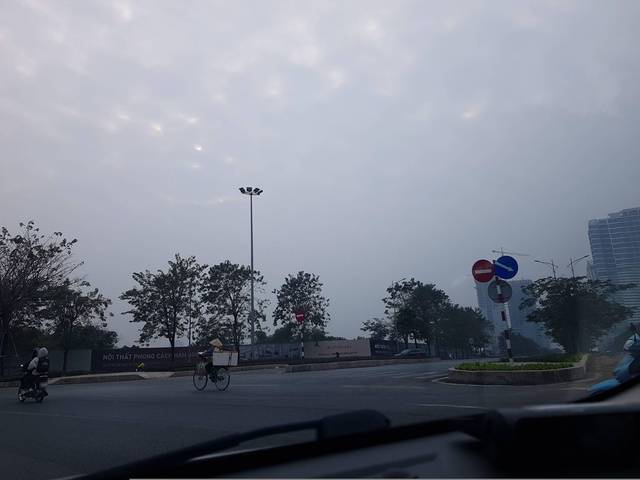
Region: Vietnam
Coordinates: 21.063, 105.805